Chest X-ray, PA view. Patient: 27 years old, sex M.
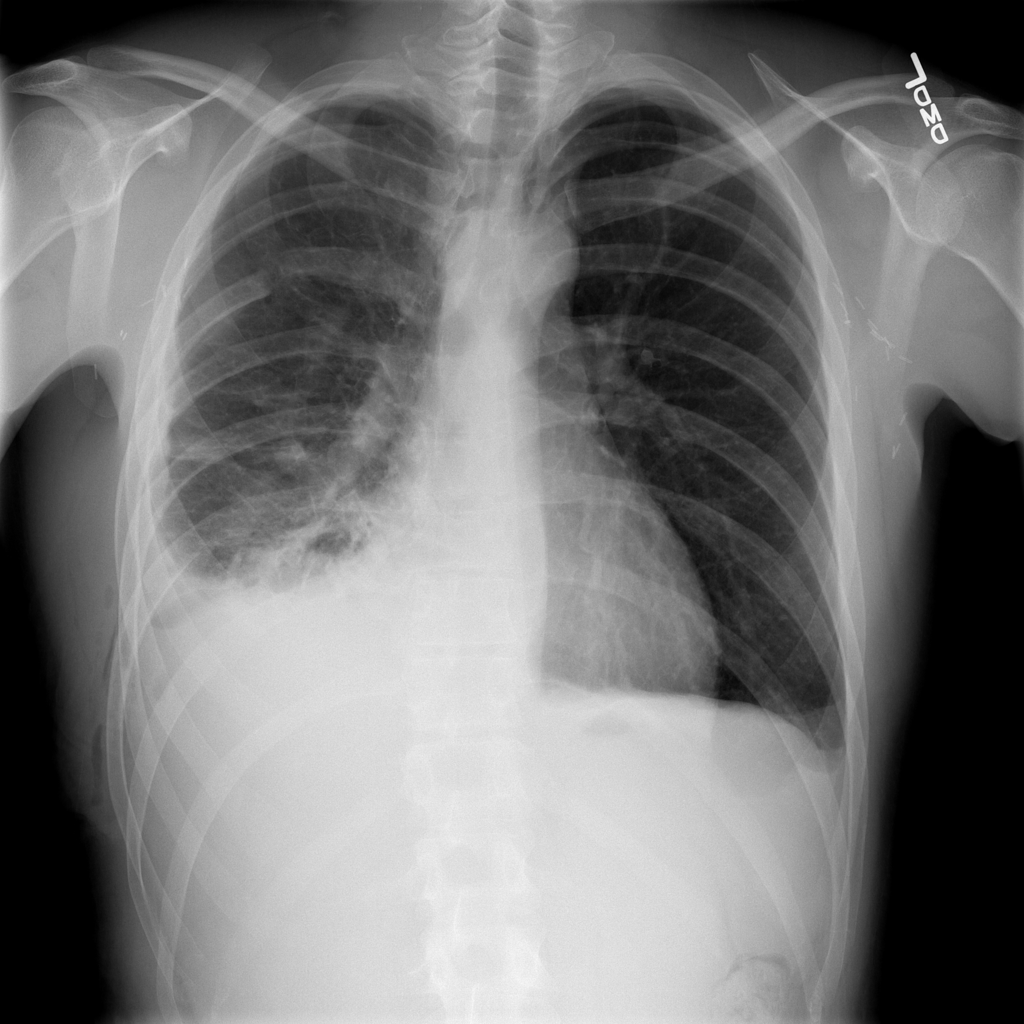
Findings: No Finding